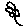
Label: flower